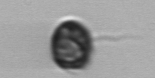
Label: Dinophyceae